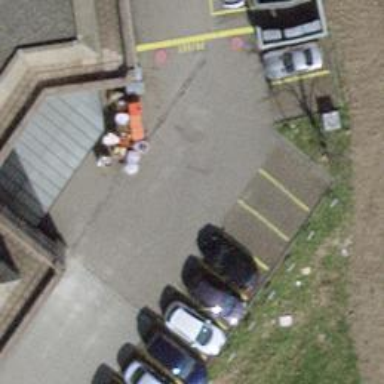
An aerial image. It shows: Parking aisle designated as service road.